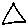
Label: triangle